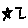
Label: star